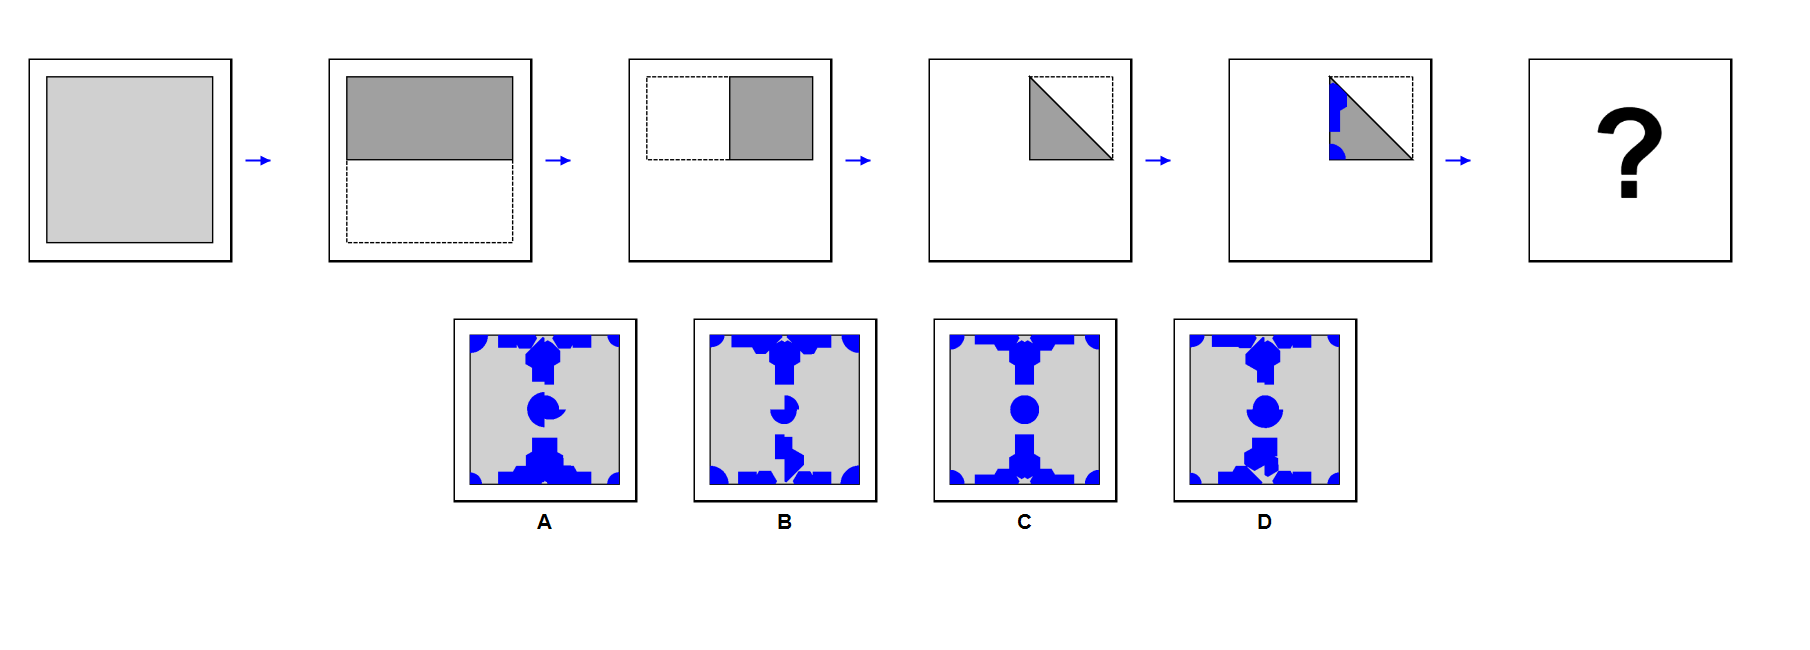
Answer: C